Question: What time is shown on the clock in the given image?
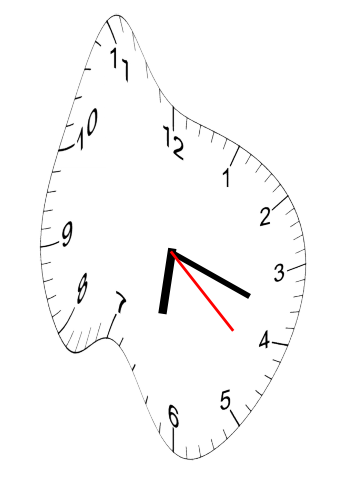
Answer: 06:18:22